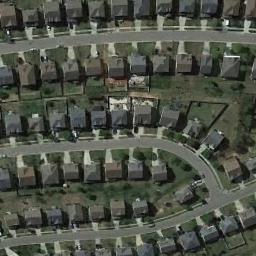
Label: dense_residential